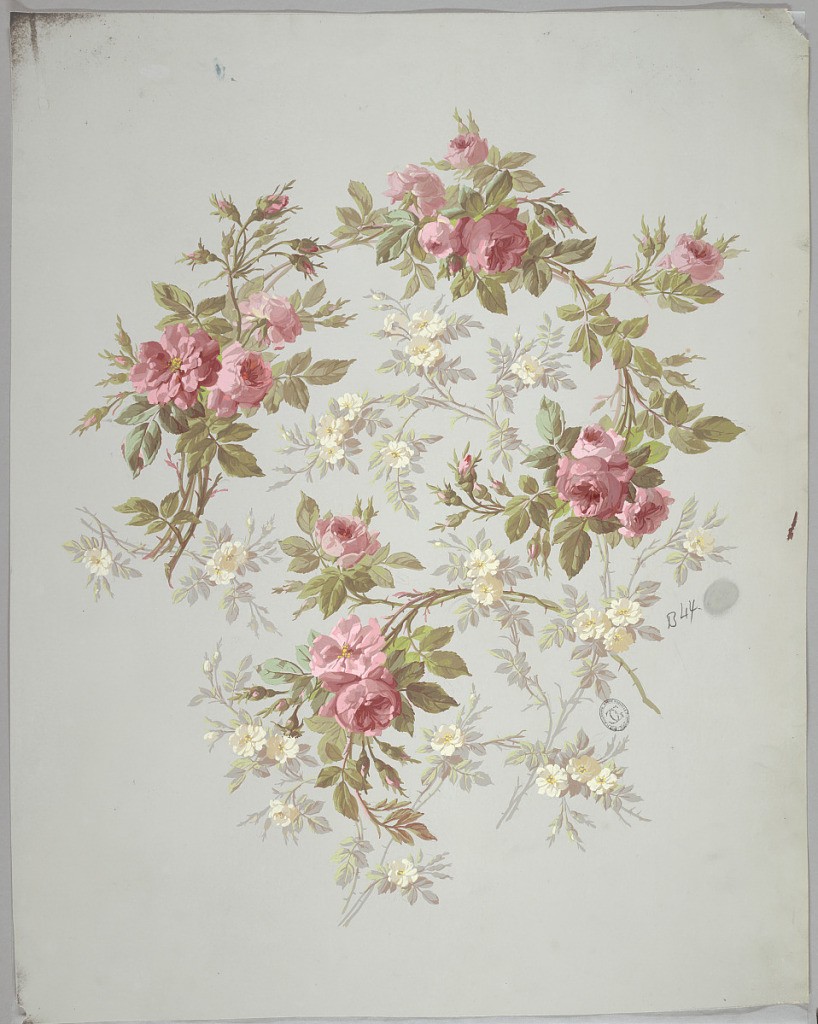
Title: Design for Wallpaper and Textiles: Flowers
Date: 19th century
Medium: Brush and gouache on off-white paper
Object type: Drawing
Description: Clusters of pink roses with stems and foliage outline an upside-down teardrop shape. In faded, lighter colors, white or yellow clusters of roses with stems and foliage are in background.